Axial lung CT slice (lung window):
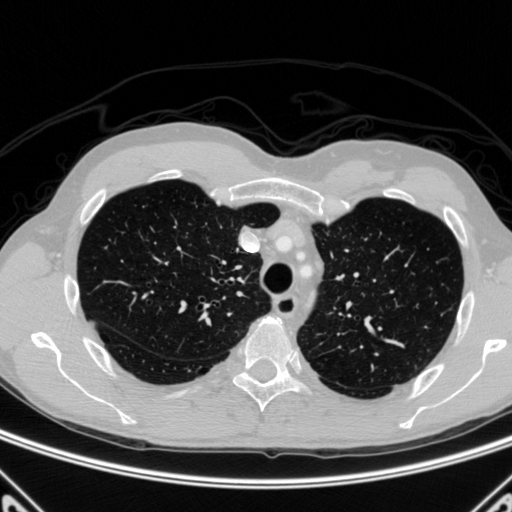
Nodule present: no